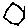
Label: hexagon